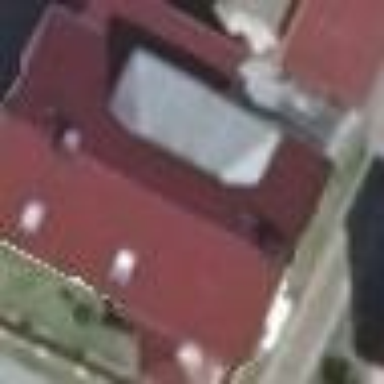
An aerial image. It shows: Building with gabled roof. The roof is maroon in color and oriented along the structure.